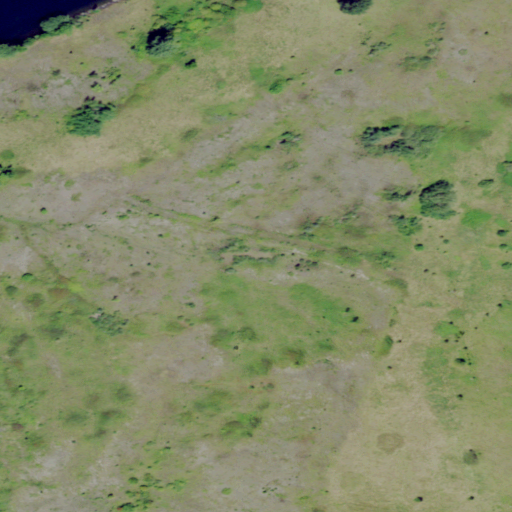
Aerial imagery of island in New York named Shoemaker Island containing pasture, grassland, shrub, open water, and mixed forest